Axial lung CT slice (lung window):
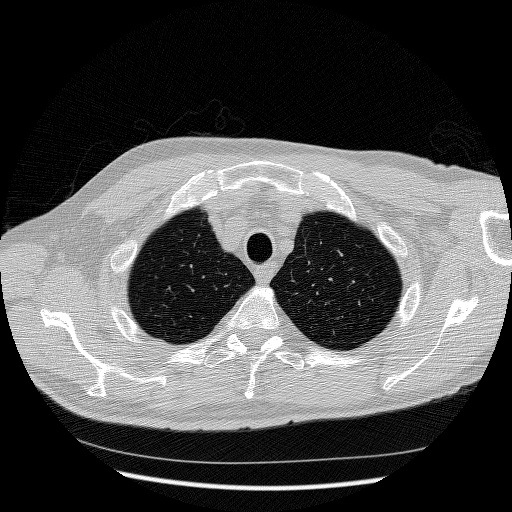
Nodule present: no